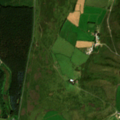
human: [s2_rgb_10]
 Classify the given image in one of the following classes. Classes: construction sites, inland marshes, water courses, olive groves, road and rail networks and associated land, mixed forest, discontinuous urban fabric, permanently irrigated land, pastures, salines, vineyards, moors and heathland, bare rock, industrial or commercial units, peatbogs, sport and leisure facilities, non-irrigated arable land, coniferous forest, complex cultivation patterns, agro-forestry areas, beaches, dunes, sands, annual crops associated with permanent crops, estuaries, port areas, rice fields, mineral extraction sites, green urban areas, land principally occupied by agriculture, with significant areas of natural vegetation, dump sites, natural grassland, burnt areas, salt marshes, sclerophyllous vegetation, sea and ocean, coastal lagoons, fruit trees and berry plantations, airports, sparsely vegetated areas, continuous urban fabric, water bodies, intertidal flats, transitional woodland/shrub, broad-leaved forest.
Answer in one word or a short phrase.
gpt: pastures, coniferous forest, moors and heathland, transitional woodland/shrub